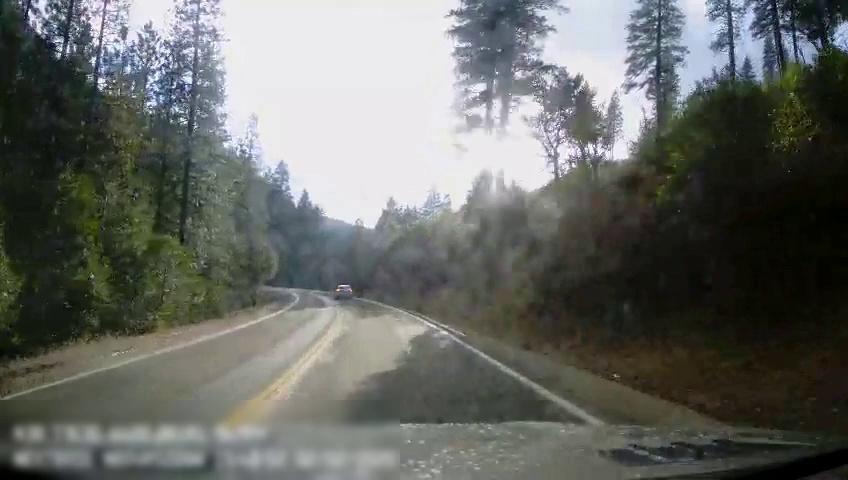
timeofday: Day
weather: Sunny
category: Drivable Space
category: Vehicles | Car
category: Lanes | Opposite Lane
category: Lanes | Current Lane
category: Lanes | Current Lane
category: Lanes | Current Lane